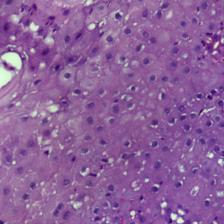
Diagnosis: OSCC